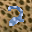
Label: 2